You are looking at the wavelet scalogram of a bearing's acceleration signal. What is the most likely bearing condition (normal, inner_race, outer_race, ball)?
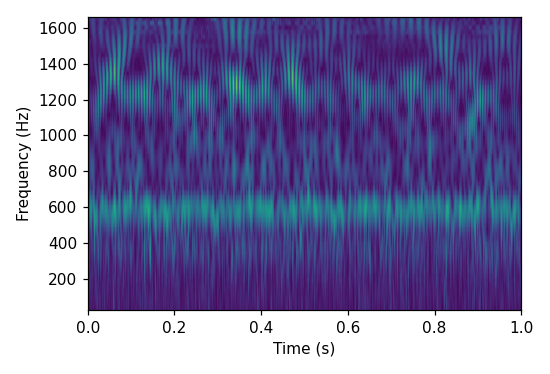
Answer: outer_race